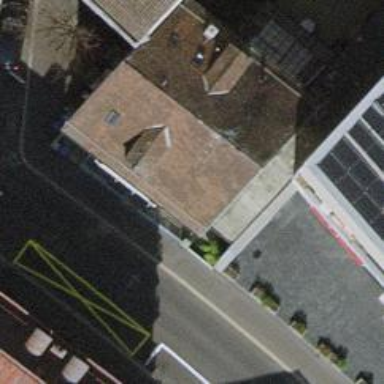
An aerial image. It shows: Restaurant.